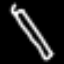
Label: pencil